Field crop: maize
Growth stage: 1
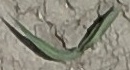
Species: sorghum